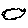
Label: cloud